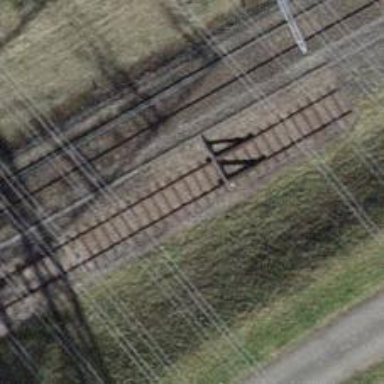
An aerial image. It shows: Single-track electrified rail service spur with contact line.